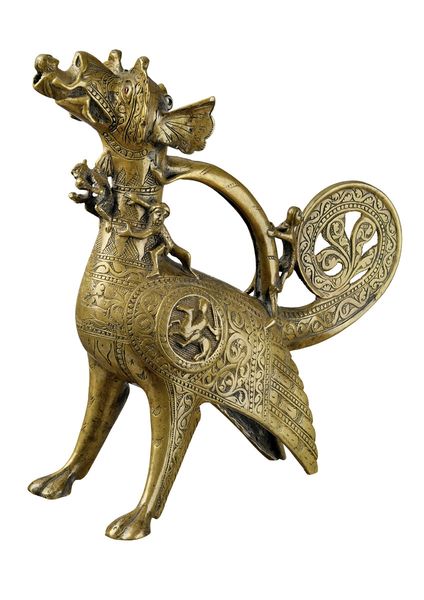
Titel: Aquamanile in Gestalt eines Drachen
Standort: Hamburg
Institution: Museum für Kunst und Gewerbe Hamburg
Schlagwörter: glas, bronze, kunst, gestalten, fabelwesen, ungeheuer, drache, monster, fabeltier, fabeltiere, aquamanile, glasaugen, zwitterwesen, monstrum, mittelalterliche, tafelzubehör, schankgeschirr, gießgefäß